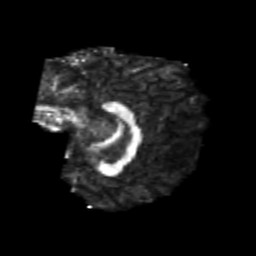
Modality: FA
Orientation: sagittal
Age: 23
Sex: male
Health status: healthy
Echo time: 0.074 s